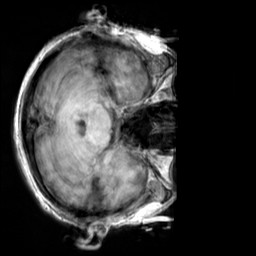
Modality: T1w
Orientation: axial
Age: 75
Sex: male
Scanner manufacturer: siemens
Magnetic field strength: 3 T
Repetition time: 2.3 s
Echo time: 0.00303 s